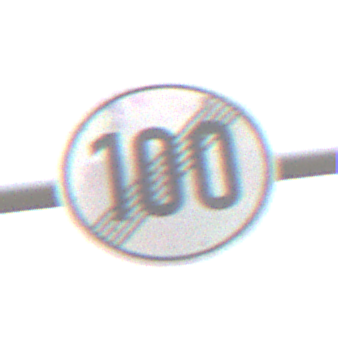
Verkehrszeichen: EndeGeschwindigkeit100
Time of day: MorningAfternoon
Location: Outdoor (Nature)
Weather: PartlyCloudy
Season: Winter
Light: Natural